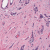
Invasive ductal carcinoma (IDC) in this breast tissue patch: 1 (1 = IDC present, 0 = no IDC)